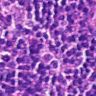
Metastatic tissue present: no